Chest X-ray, PA view. Patient: 32 years old, sex M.
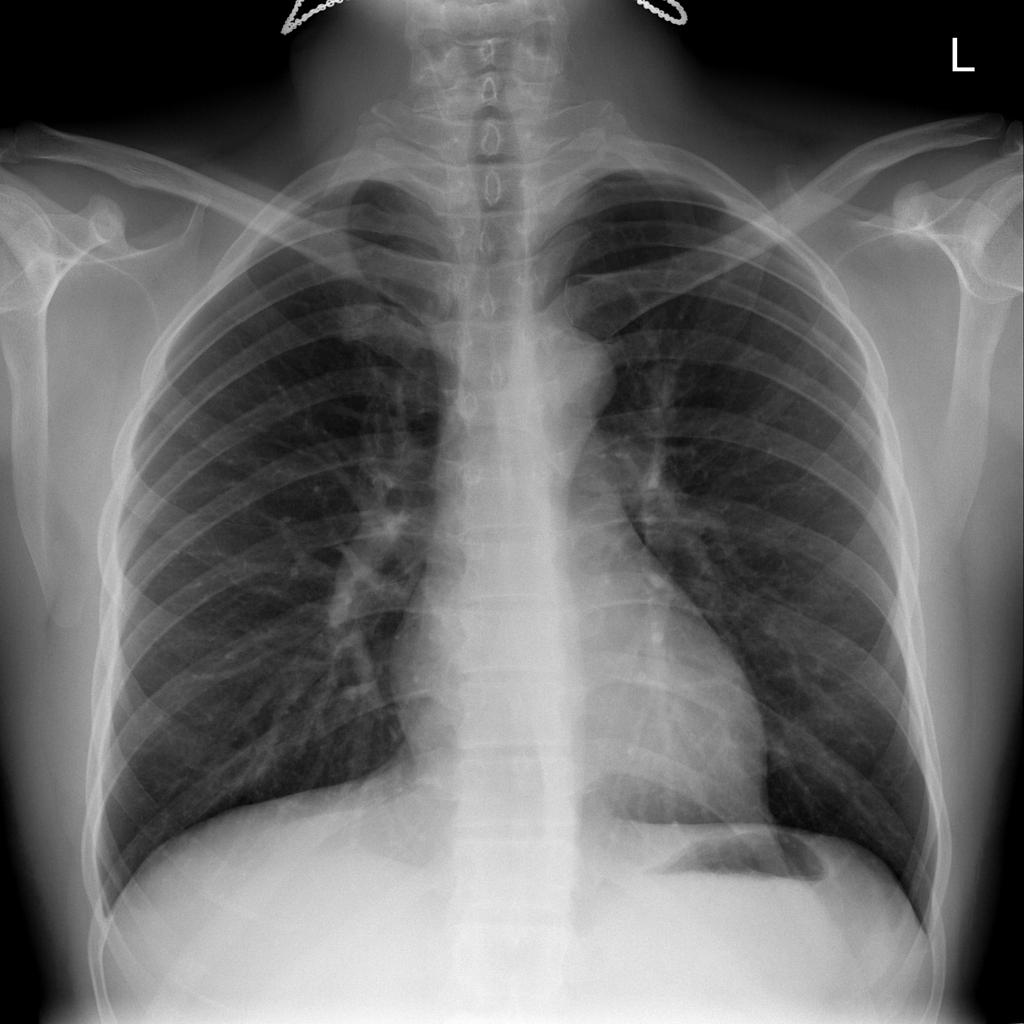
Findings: No Finding